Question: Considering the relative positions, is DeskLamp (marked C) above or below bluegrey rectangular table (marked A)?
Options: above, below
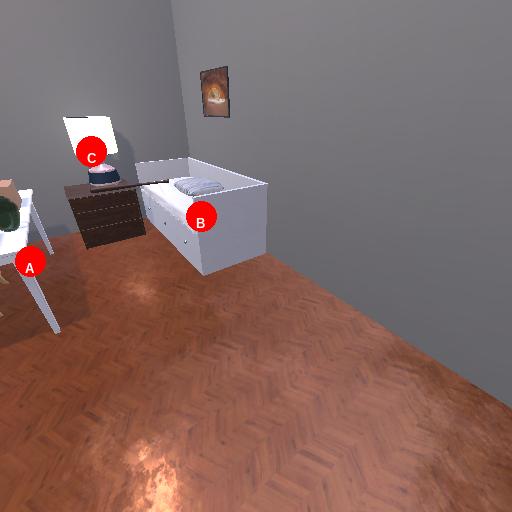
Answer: above